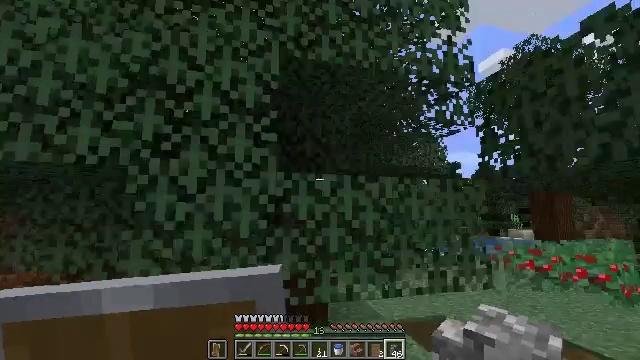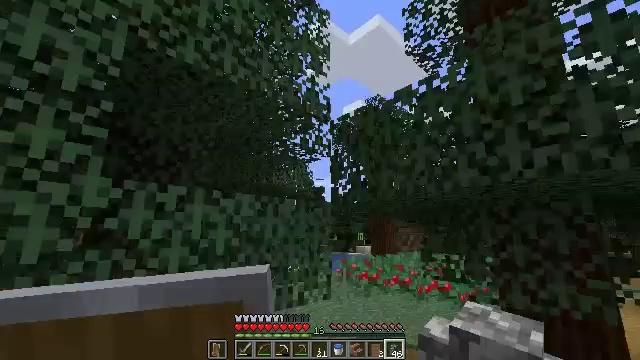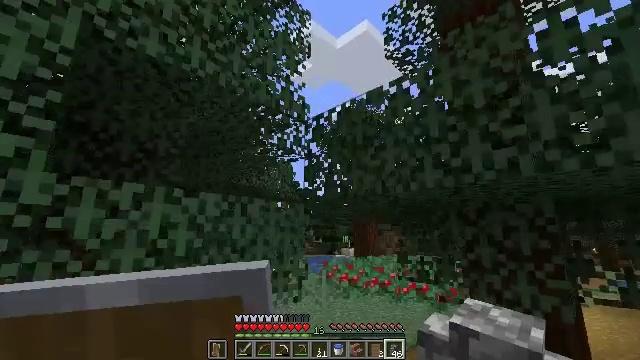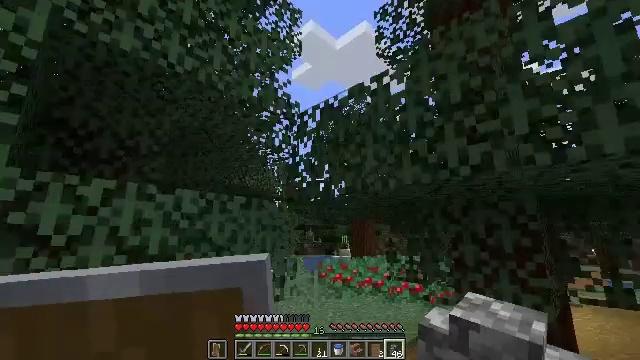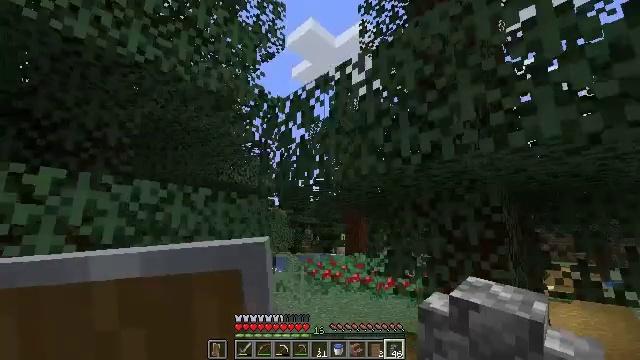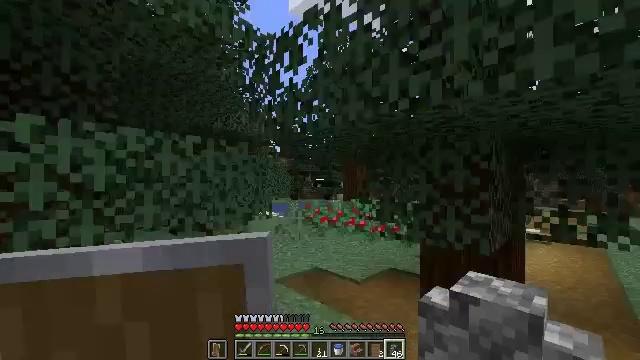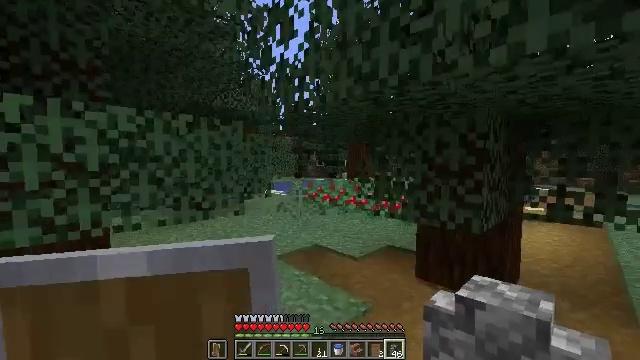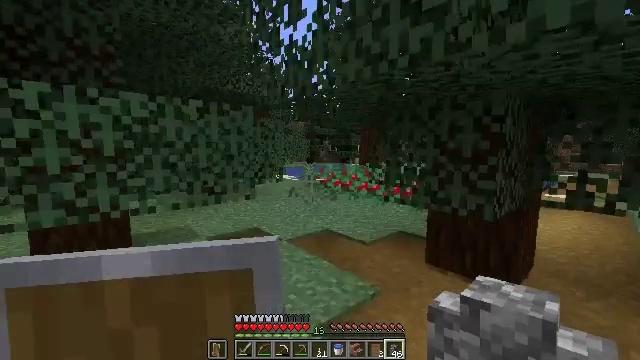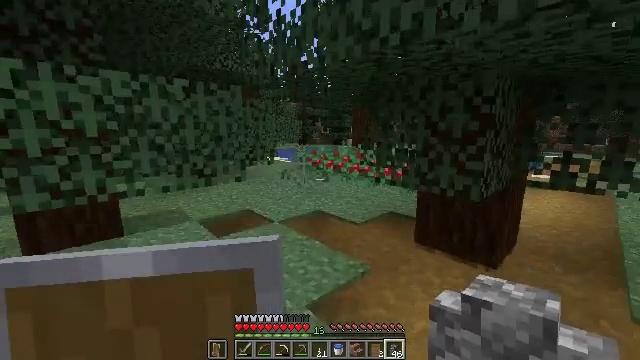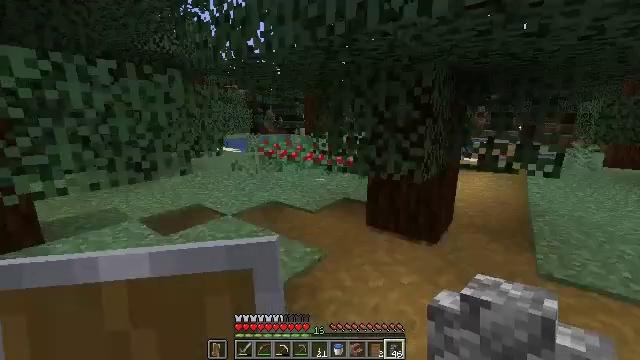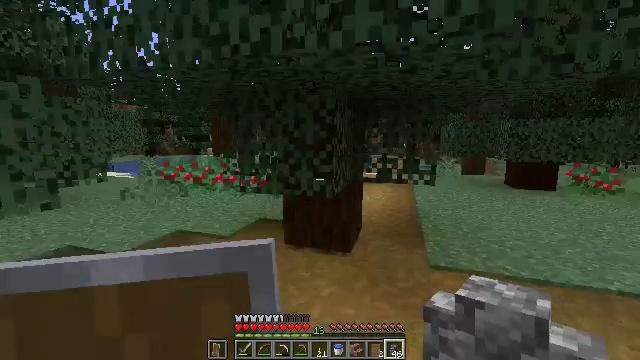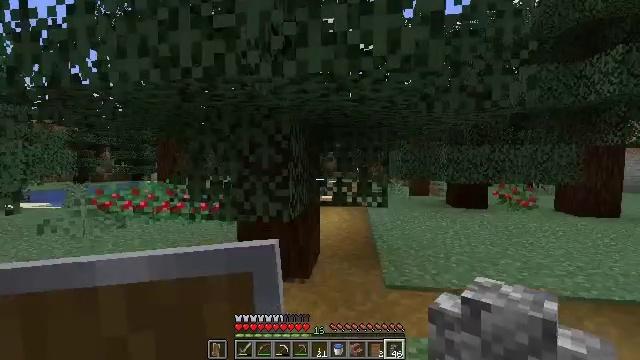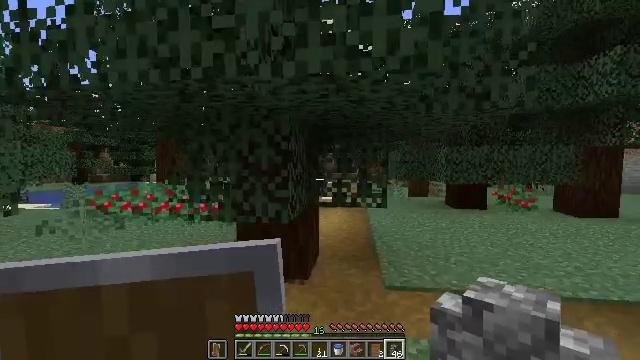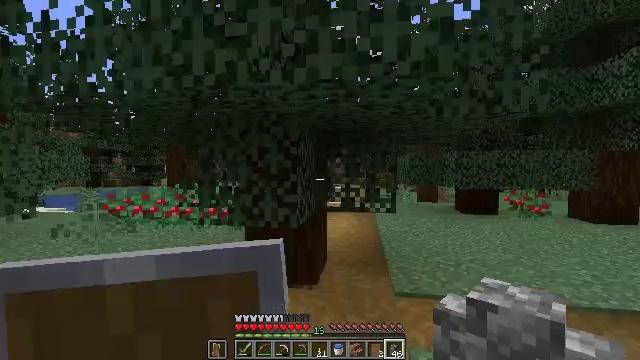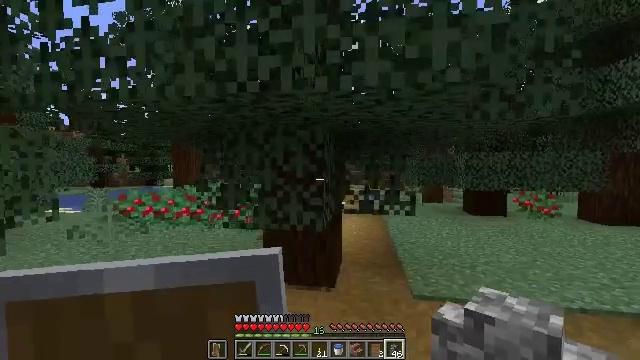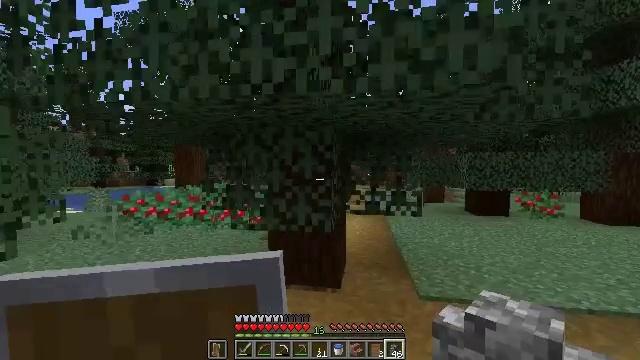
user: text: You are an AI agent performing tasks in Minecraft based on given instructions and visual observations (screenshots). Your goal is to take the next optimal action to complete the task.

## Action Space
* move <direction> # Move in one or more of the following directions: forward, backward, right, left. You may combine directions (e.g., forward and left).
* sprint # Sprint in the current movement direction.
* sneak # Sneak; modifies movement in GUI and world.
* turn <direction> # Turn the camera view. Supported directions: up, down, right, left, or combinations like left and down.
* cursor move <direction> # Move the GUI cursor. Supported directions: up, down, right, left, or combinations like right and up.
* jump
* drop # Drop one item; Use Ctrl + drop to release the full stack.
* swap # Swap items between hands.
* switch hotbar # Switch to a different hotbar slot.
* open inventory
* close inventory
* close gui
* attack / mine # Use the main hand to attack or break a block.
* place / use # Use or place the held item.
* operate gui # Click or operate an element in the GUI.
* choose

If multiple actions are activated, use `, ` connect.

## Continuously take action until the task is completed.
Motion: motion action
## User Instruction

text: Break the spruce leaves to clear the area.
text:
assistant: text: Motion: move right, turn right and up
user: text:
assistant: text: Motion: move right, turn right
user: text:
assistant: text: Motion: move right
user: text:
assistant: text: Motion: move right
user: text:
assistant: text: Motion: turn down
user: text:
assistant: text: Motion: turn left and down
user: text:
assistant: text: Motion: turn left and down
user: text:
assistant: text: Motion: turn right and down
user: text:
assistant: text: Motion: turn right and down
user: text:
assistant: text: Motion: turn right and up
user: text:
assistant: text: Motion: turn right and up
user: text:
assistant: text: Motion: no_op
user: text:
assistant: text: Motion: move left, turn left and up
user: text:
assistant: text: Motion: move left
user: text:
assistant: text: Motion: move left
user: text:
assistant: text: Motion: switch to hotbar 4
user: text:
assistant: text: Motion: switch to hotbar 4
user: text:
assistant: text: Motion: switch to hotbar 4
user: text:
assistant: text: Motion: no_op
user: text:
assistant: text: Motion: move forward
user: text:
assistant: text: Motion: move forward
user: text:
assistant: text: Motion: move forward
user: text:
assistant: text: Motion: move forward
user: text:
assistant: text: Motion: move forward
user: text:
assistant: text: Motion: attack / mine
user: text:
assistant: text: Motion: attack / mine
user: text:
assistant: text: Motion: attack / mine
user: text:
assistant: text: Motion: attack / mine
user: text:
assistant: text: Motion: attack / mine
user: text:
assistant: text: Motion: attack / mine